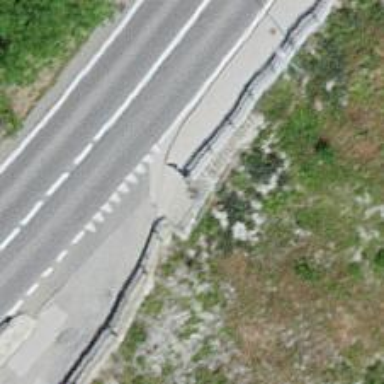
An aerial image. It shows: Set of steps on the road.